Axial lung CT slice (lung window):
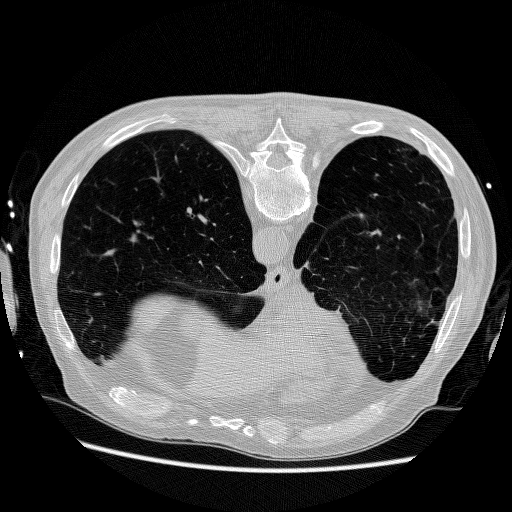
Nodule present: no